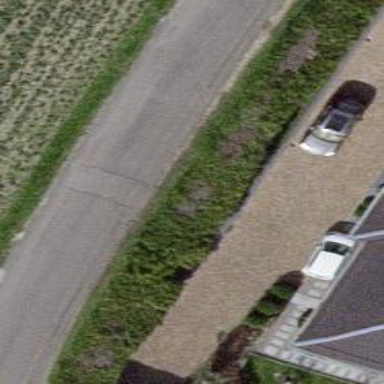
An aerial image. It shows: Asphalt road in residential area.